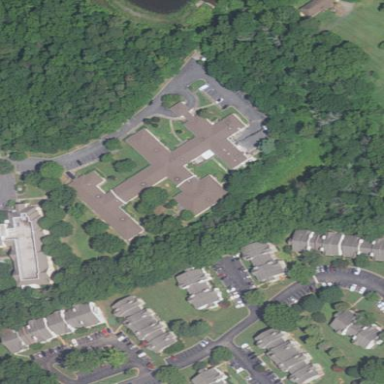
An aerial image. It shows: Building.